Interaction volume radius: 5 \u00c5
Interaction volume height: 25 \u00c5
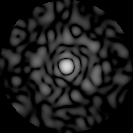
Disorder parameter: 0.8252